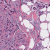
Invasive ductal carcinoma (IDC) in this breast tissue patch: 1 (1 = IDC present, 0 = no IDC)